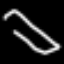
Label: pencil